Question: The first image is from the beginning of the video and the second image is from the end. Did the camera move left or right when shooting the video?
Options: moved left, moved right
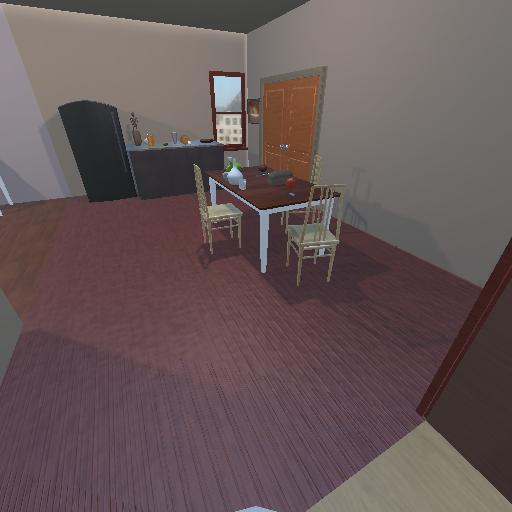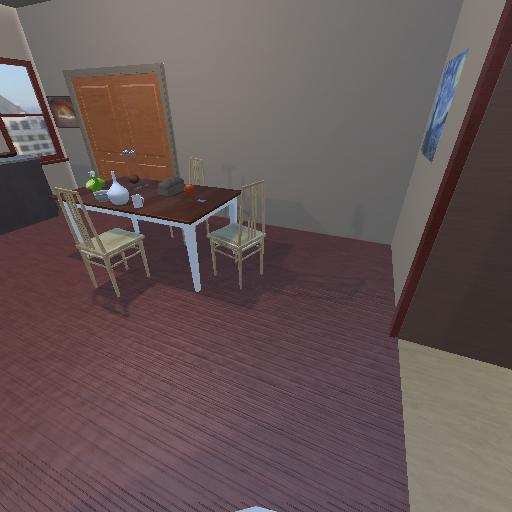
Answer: moved left